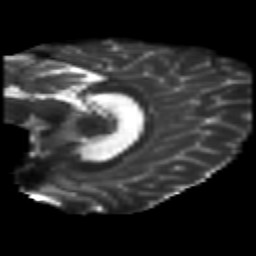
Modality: T2w
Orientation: sagittal
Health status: healthy
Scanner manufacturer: philips
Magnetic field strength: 3 T
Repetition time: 6.964 s
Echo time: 0.092 s